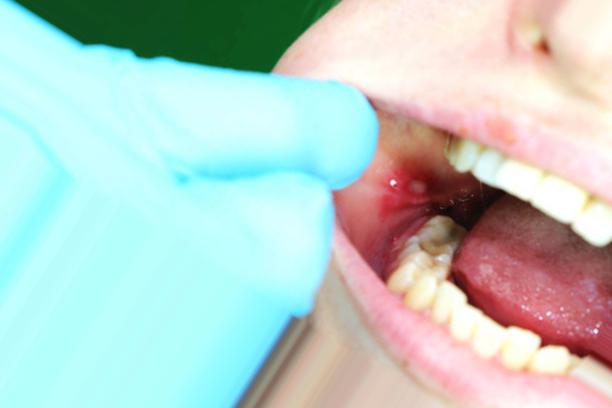
Condition: Mouth Ulcer